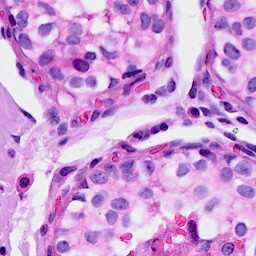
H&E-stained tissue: Breast